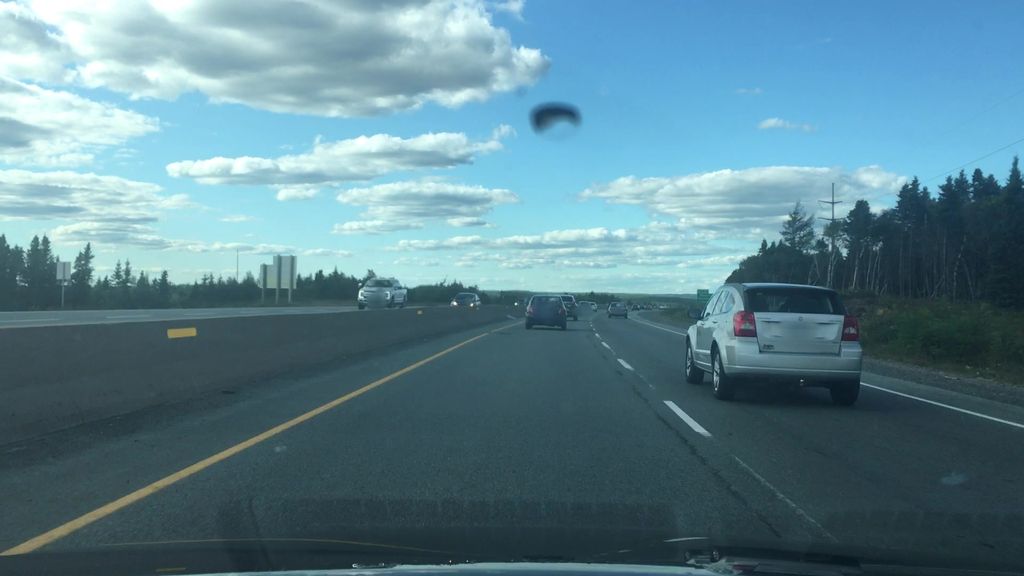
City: halifax